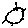
Label: sun